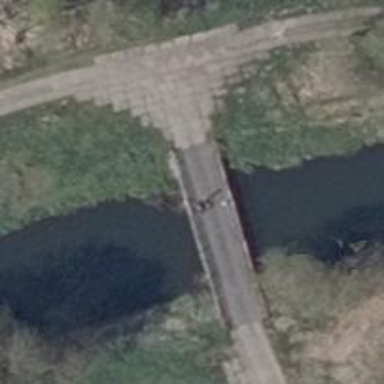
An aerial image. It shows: Track road on bridge.